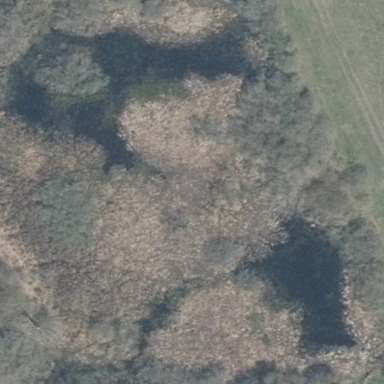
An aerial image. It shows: Wetland area.